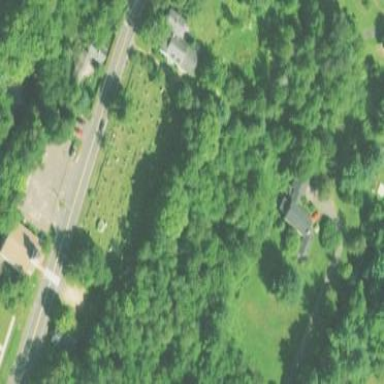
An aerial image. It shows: Private cemetery with magic category designation.